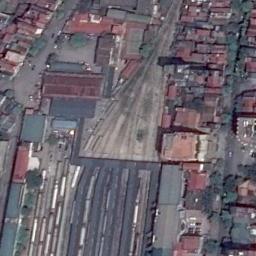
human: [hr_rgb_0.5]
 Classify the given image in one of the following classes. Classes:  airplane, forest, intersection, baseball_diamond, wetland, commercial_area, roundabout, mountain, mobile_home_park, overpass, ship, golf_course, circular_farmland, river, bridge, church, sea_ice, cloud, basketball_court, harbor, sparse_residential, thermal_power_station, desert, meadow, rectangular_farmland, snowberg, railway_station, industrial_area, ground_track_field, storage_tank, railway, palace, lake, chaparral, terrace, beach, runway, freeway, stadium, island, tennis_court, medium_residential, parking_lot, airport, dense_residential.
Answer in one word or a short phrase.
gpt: railway_station